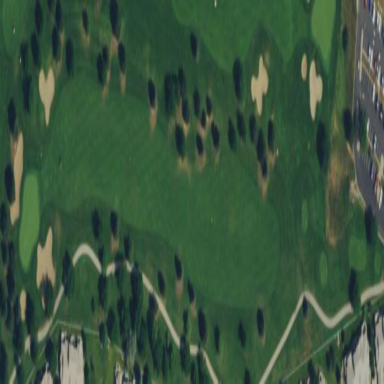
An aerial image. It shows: Area with grass used as rough in golf course.